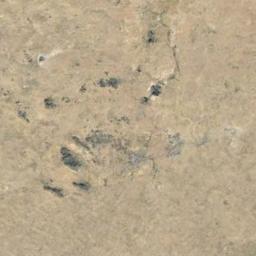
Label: desert